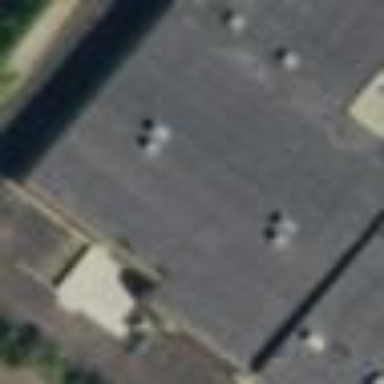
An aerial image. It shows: Retail building.